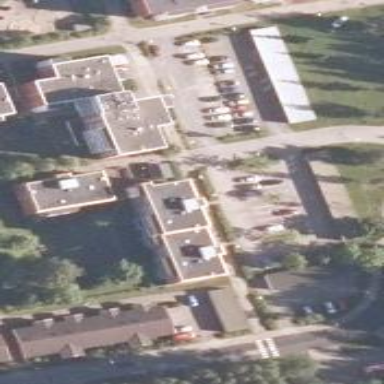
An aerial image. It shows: Residential building.